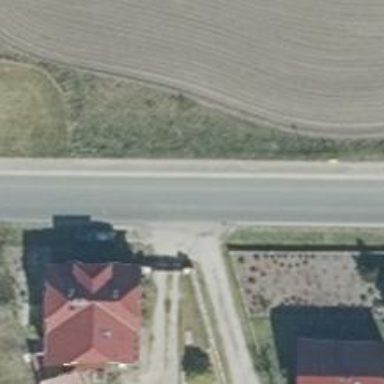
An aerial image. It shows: Secondary road with asphalt surface.